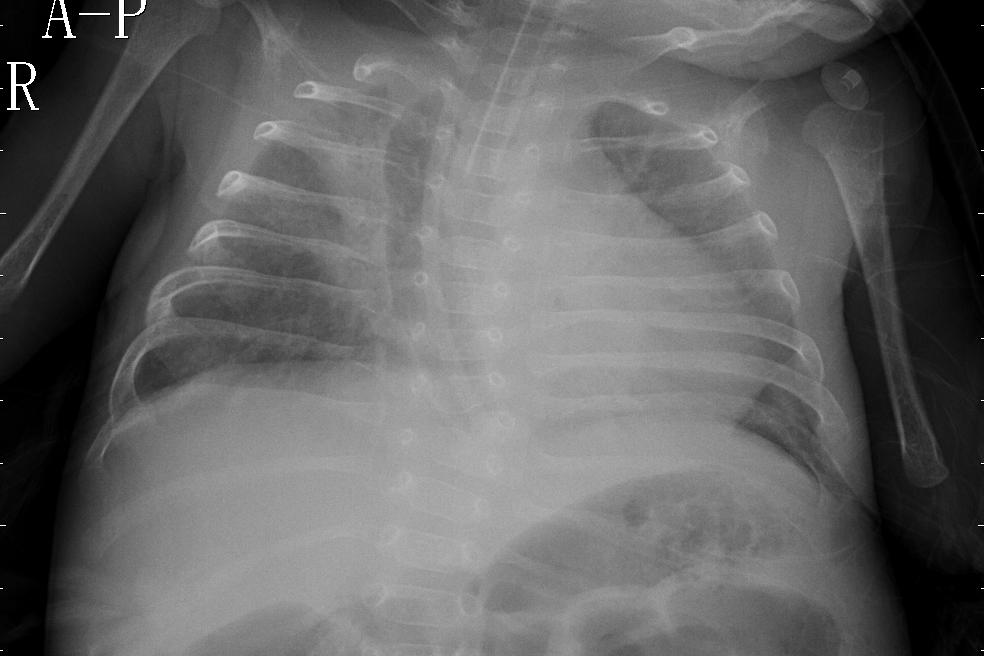
Diagnosis: PNEUMONIA